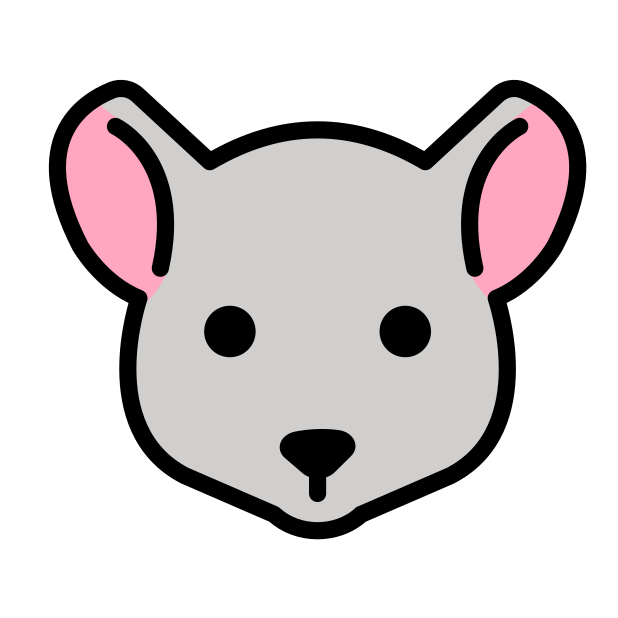
mouse face